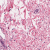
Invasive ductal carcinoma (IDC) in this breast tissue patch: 0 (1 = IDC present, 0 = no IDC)